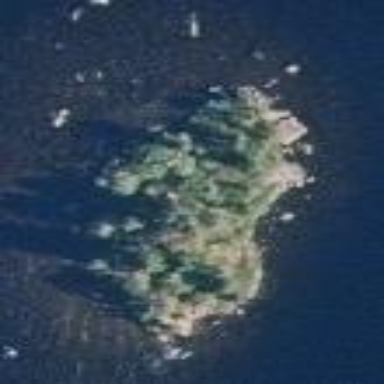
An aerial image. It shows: Islet.